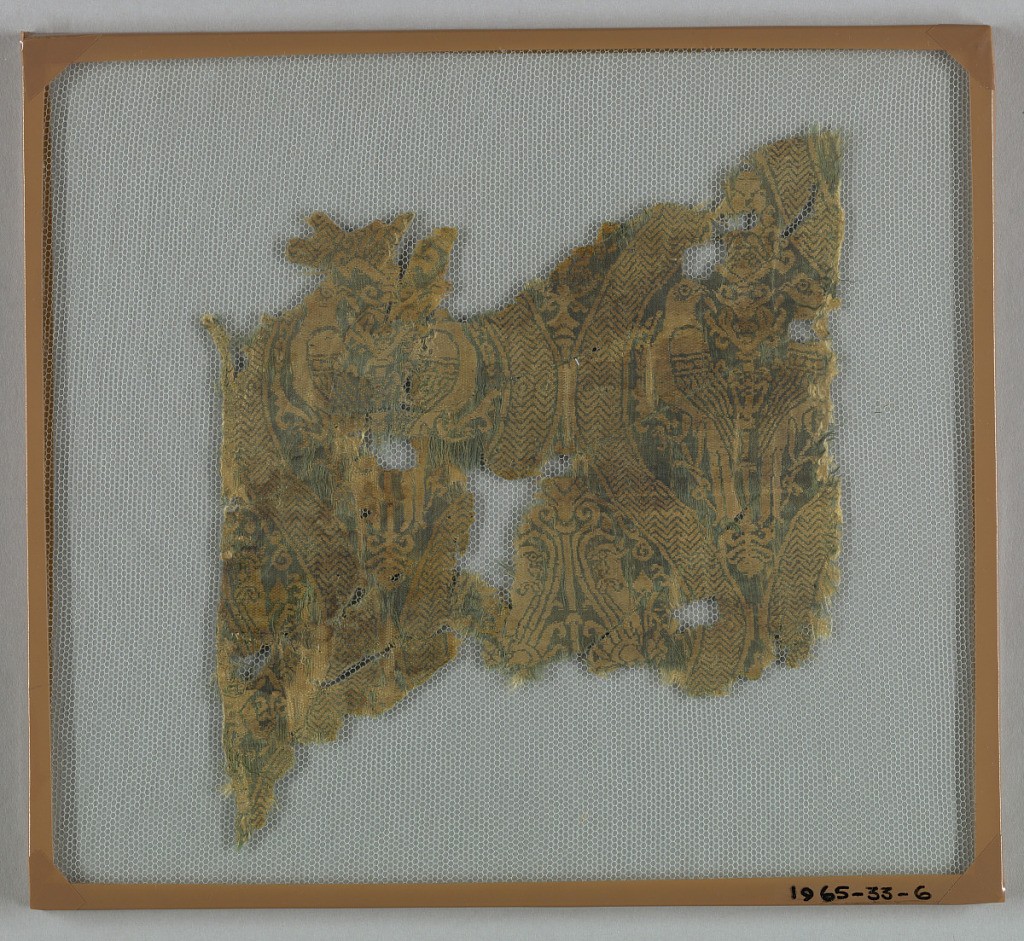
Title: Textile
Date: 13th–14th century
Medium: silk Technique: compound plain weave
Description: Fragment with green warp and yellow weft in a design of pairs of falcon-like birds and smaller birds in double ogival frame. Arrangement has the smaller birds betweens the ogives framing larger birds. Stylized tree form between birds. Ogives ornamented with zigzag.